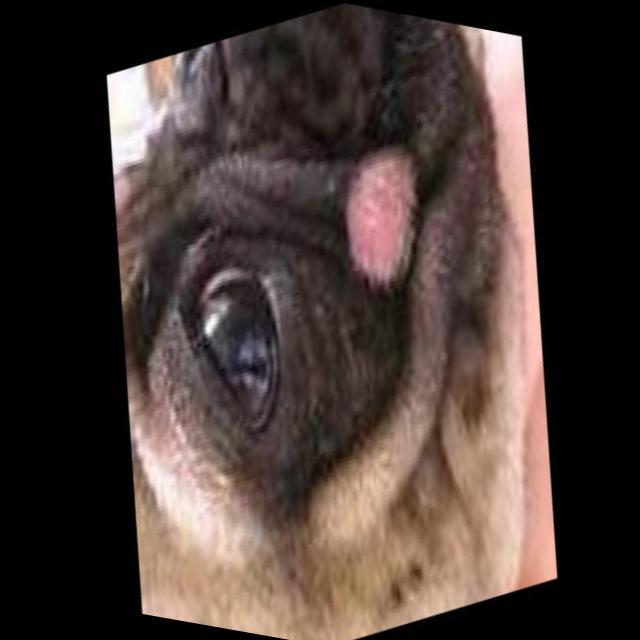
Canine ringworm (Dermatophytosis) — fungal infection caused by Microsporum or Trichophyton. Presents with circular alopecia, scaling, crusting, and broken hairs.